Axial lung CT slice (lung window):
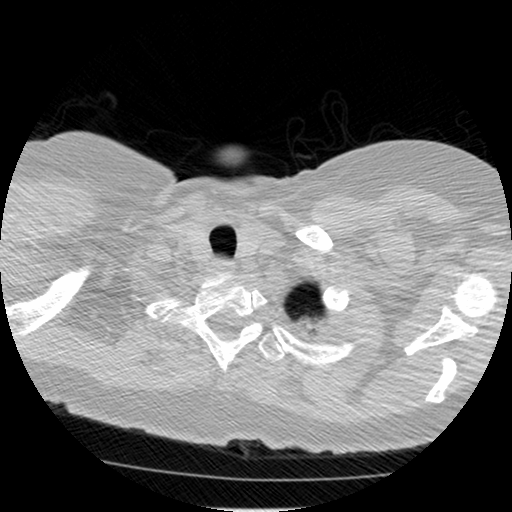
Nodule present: no